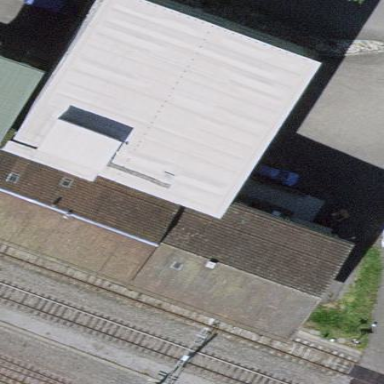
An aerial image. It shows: Building with gabled roof.